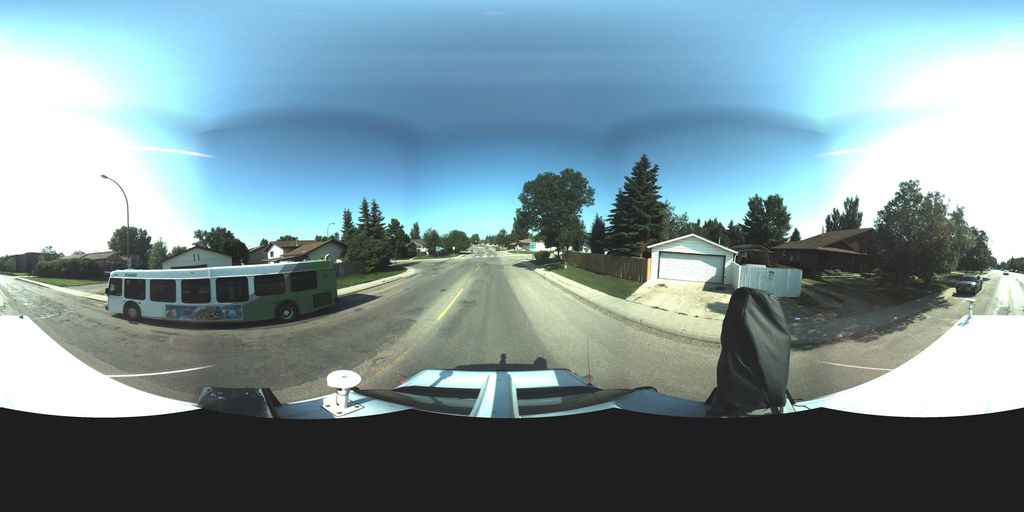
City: saskatoon